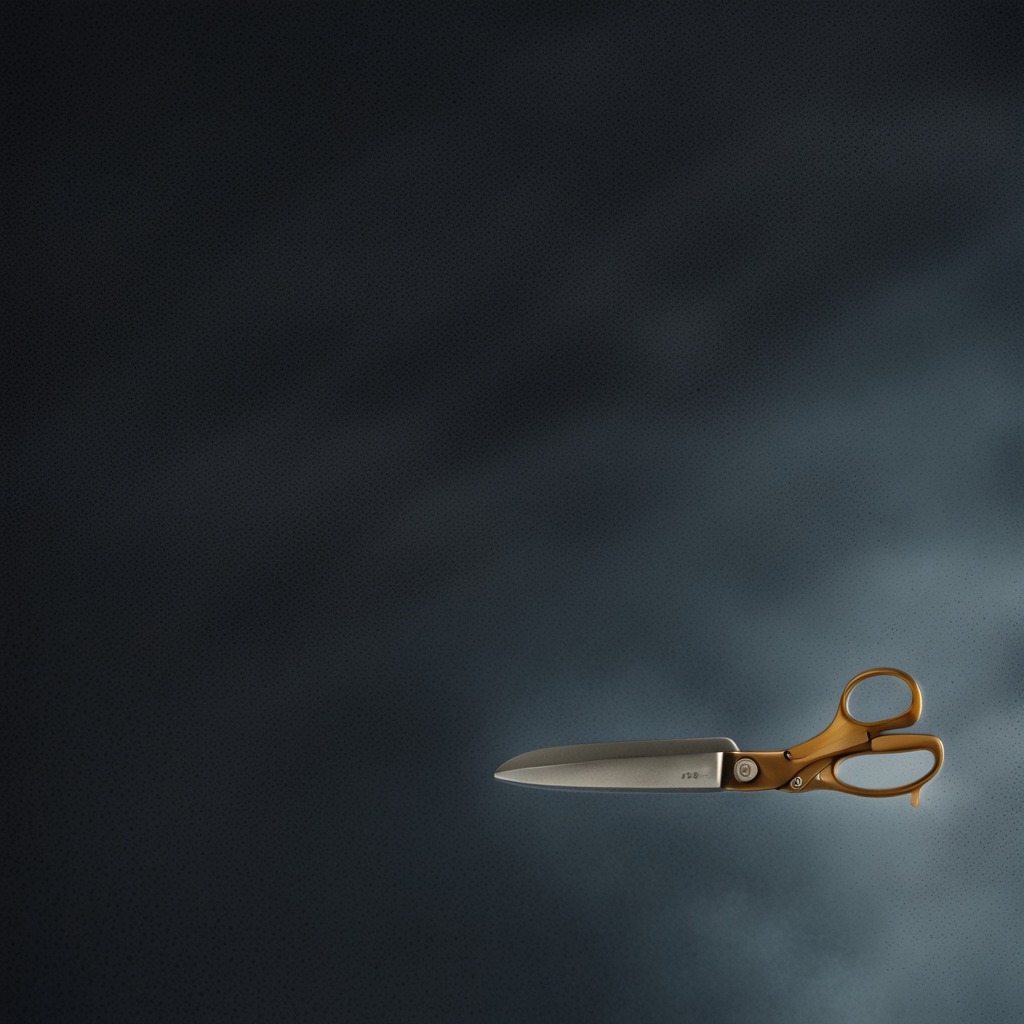
A scissor lies on a clean granite table inside a workshop at night dim ambient light soft shadows worn but